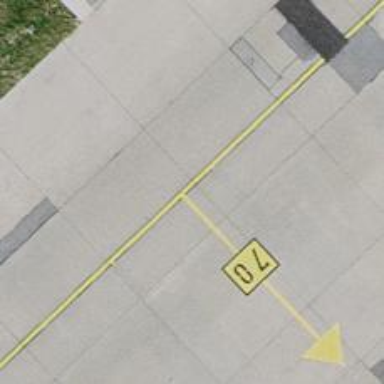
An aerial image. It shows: Asphalt taxiway in the airport.